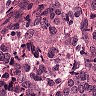
Metastatic tissue present: yes